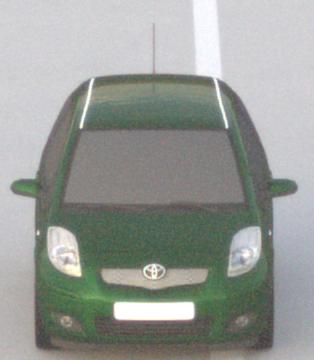
Make: Toyota
Model: Yaris 1.0
Detailed model: Yaris (XP13)
Model produced from: 2011/10
Model produced until: 2014/08
Doors: 3
Color: green
Road condition: dry road
Daytime: sunrise or sunset
Contrast: low contrast